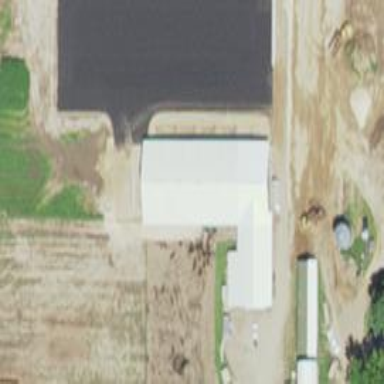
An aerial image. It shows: Farm auxiliary building.